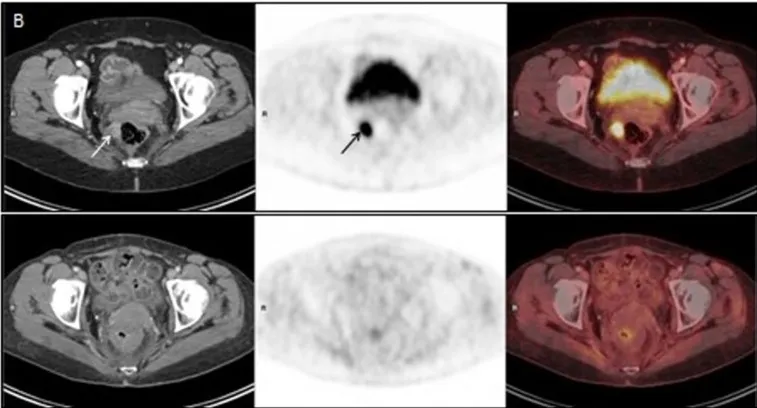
(A,B) represent PET-CT images of two different pelvic metastases in the radiation field. Upper panel of (A,B): PET/CT on 30Sep2015, before Promitil with radiotherapy. Lower panel of (A,B): PET/CT on 28Dec2016, 15 months after Promitil with radiotherapy. Axial CT (left panel), FDG PET (middle panel) and fused FDG PET/CT (right panel) images of two metastatic lesions. In a right para-rectal nodule. Arrows) has completely resolved with therapy on both PET, and ,CT,. Along a prolonged follow-up. Lower panel). Note post radiation rectal wall thickening on post-therapy CT images.
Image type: radiology (pet)